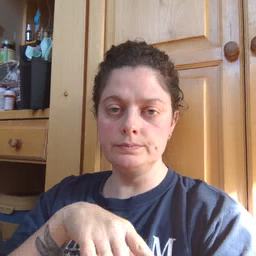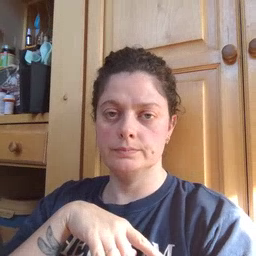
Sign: there